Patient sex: M
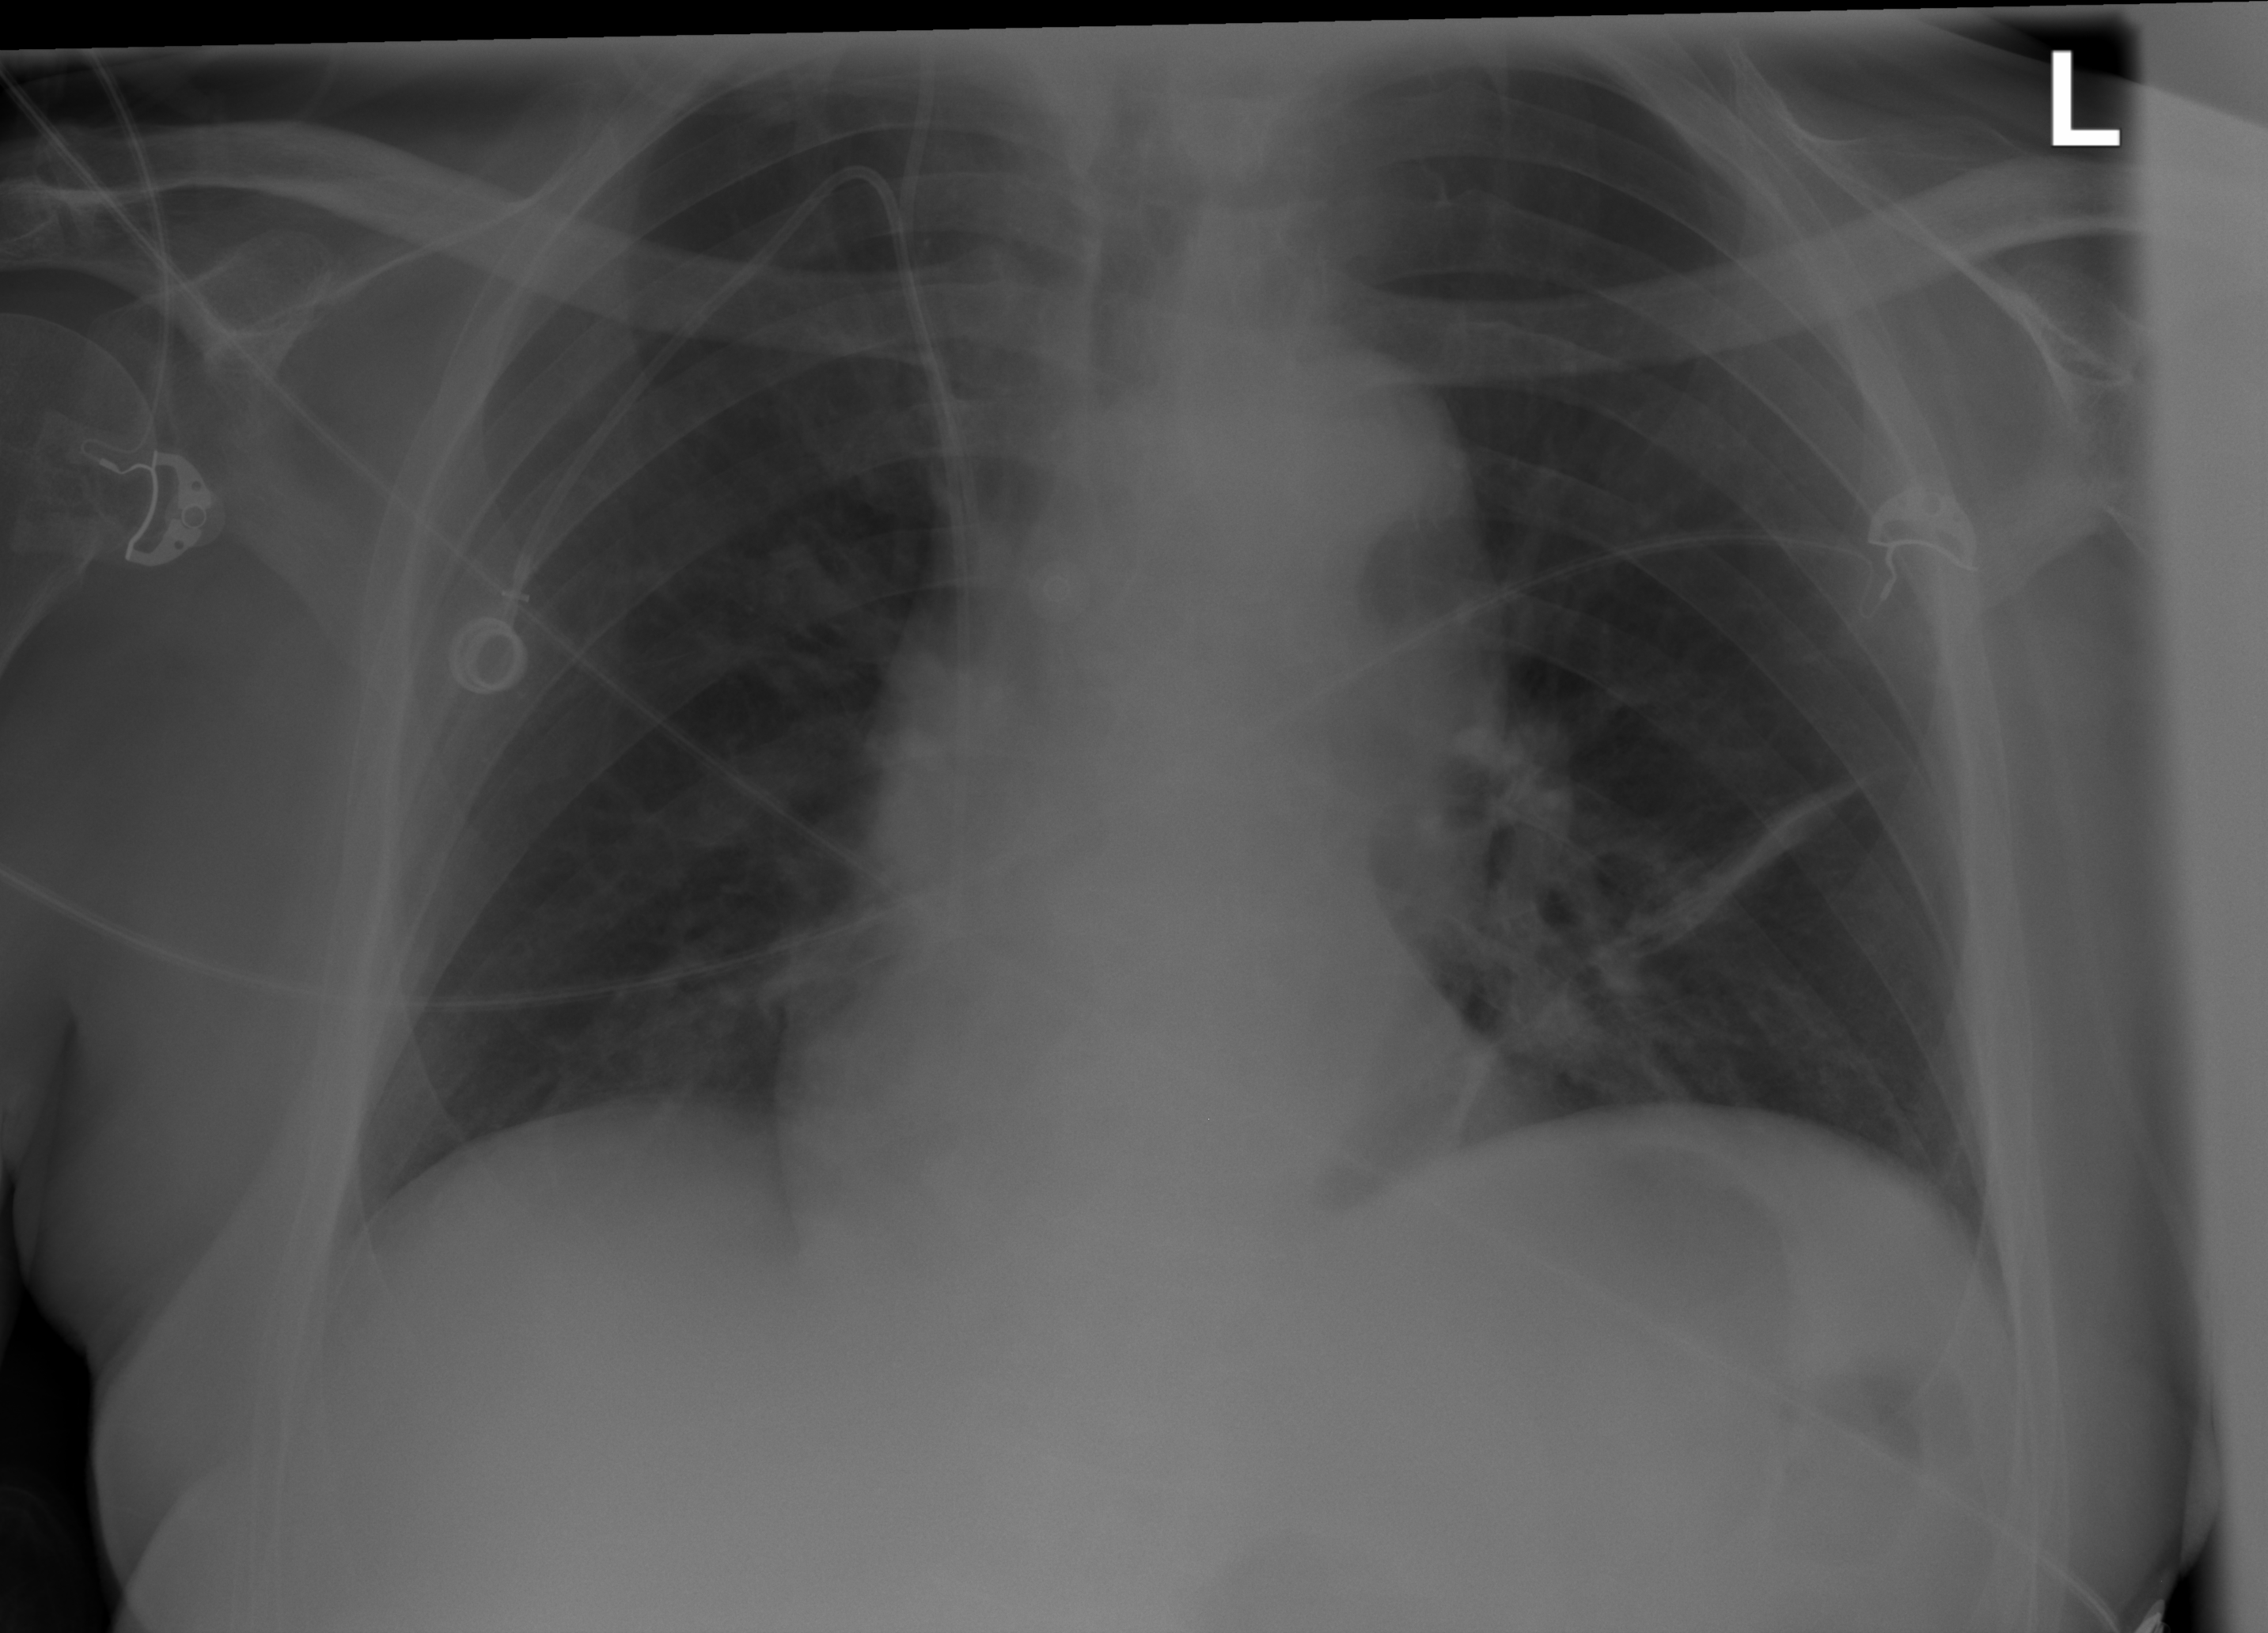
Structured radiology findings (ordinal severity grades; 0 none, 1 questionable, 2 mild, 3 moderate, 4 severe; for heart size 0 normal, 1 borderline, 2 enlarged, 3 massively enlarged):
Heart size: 0
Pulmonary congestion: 0
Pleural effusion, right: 0
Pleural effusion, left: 0
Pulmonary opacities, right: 0
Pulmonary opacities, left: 0
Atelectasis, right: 0
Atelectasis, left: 2